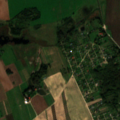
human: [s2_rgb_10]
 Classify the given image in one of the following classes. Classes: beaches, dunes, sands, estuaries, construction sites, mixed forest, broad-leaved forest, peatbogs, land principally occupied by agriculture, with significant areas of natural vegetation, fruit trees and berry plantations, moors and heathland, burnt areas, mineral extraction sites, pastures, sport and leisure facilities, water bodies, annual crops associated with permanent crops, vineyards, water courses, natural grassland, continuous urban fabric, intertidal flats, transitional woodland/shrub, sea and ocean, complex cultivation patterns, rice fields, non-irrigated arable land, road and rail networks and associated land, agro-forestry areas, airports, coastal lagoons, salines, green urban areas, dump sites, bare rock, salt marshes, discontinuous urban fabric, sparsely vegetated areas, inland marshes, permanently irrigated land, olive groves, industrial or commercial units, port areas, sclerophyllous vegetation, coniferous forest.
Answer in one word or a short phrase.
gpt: non-irrigated arable land, complex cultivation patterns, land principally occupied by agriculture, with significant areas of natural vegetation